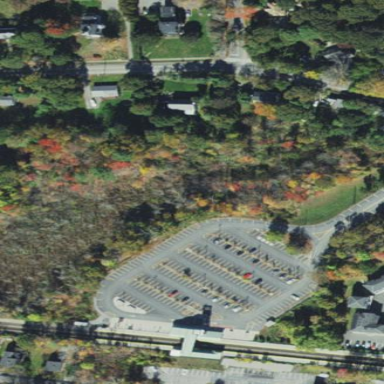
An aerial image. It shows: Paved parking area with park and ride facility.